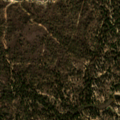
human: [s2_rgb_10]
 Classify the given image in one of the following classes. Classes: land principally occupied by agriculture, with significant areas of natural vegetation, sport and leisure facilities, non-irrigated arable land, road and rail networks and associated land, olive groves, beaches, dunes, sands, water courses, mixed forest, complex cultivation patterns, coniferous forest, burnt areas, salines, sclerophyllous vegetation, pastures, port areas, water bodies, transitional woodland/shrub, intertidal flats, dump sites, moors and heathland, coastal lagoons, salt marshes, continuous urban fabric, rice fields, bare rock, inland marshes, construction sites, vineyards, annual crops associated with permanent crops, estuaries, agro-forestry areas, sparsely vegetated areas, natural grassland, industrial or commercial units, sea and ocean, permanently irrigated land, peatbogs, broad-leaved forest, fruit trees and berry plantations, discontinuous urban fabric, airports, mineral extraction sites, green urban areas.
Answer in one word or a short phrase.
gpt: broad-leaved forest, mixed forest